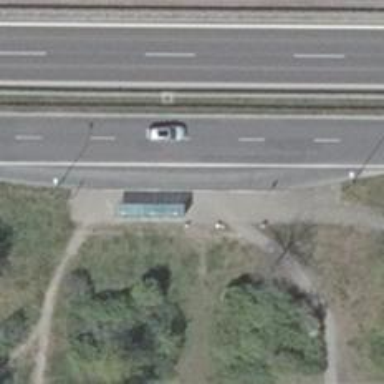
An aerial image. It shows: Platform with shelter for public transport.